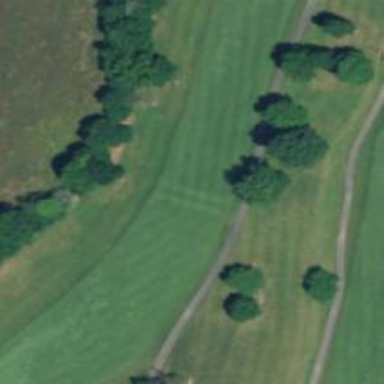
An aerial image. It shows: View of golf hole.